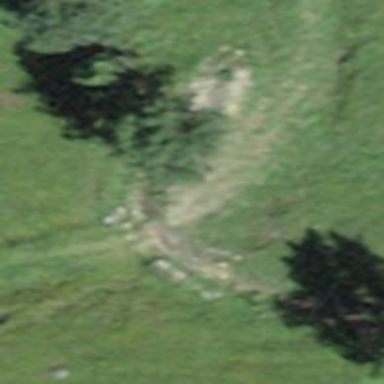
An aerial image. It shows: Culvert tunnel.